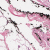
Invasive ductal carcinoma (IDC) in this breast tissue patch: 0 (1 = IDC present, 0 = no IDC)